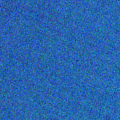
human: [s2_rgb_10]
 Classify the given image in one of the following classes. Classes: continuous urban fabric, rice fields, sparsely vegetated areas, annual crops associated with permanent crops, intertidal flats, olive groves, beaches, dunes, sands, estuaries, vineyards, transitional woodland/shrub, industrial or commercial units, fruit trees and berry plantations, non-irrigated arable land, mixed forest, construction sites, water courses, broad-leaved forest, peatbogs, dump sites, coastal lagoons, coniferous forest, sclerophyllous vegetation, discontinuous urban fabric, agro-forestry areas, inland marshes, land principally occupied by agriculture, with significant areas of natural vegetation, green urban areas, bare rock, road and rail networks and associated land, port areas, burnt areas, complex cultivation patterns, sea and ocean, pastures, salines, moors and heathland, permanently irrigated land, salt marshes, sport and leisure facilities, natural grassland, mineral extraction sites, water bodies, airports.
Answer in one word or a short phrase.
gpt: sea and ocean